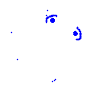
Particle: electron